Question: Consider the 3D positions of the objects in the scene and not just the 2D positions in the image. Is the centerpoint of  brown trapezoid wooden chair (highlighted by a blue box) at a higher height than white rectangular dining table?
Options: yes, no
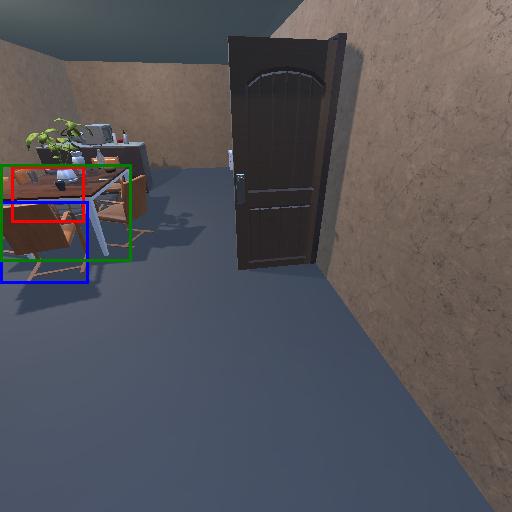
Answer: yes